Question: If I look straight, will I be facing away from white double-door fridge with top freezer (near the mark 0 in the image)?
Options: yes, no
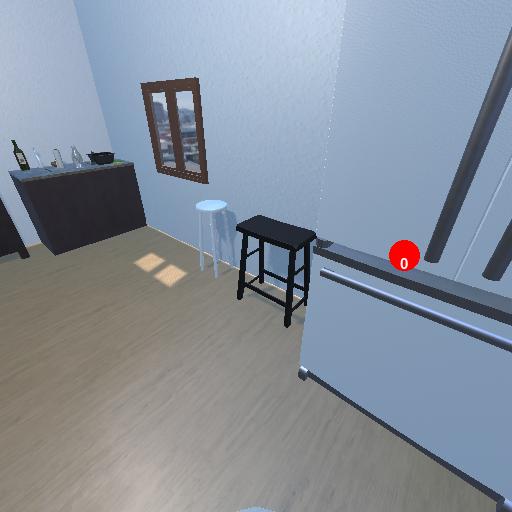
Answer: yes